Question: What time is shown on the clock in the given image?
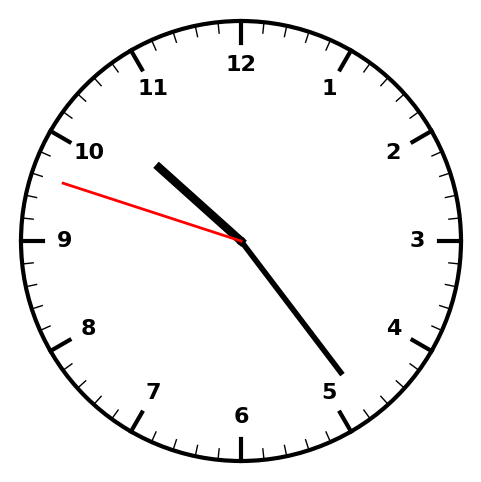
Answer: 10:23:48